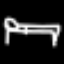
Label: bed